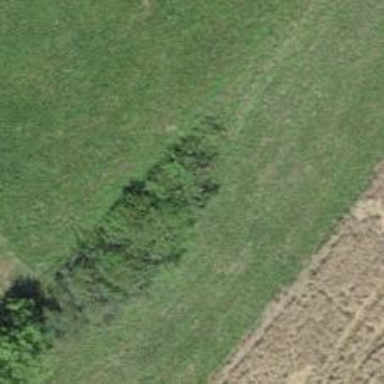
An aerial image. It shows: Hedge barrier.